Here is the raw acceleration-versus-time signal recorded on a bearing housing. Based on the visible evidence, which condition applies: normal, inner_race, outer_race, ball?
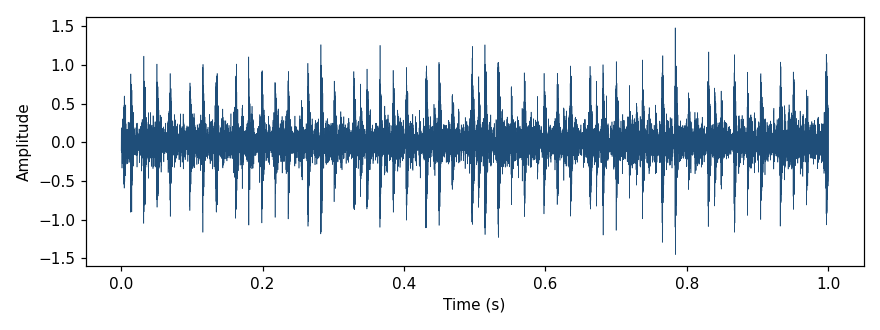
Answer: outer_race